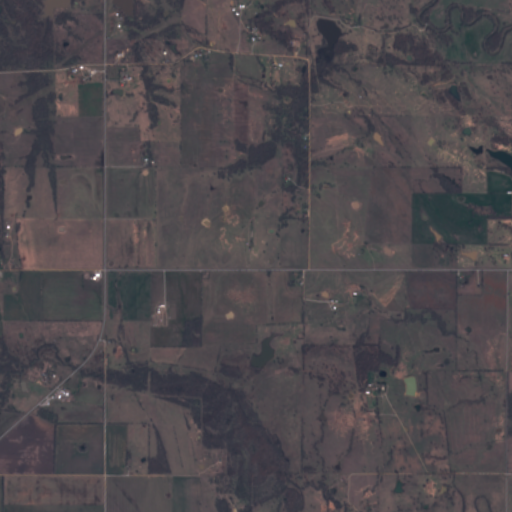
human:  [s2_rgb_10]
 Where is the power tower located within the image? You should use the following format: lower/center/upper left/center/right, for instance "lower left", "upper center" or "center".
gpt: The power tower is located in the upper left of the image.
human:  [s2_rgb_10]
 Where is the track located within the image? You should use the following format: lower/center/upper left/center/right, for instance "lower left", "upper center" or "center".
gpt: There is no track in the image.